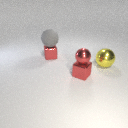
small red metal cube below large gray rubber sphere